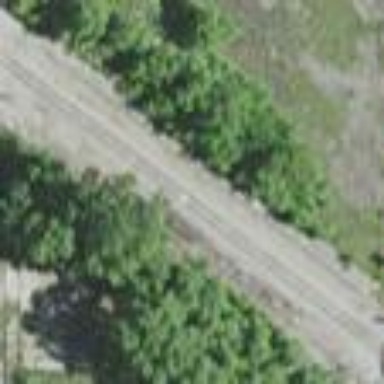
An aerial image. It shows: Railway area.